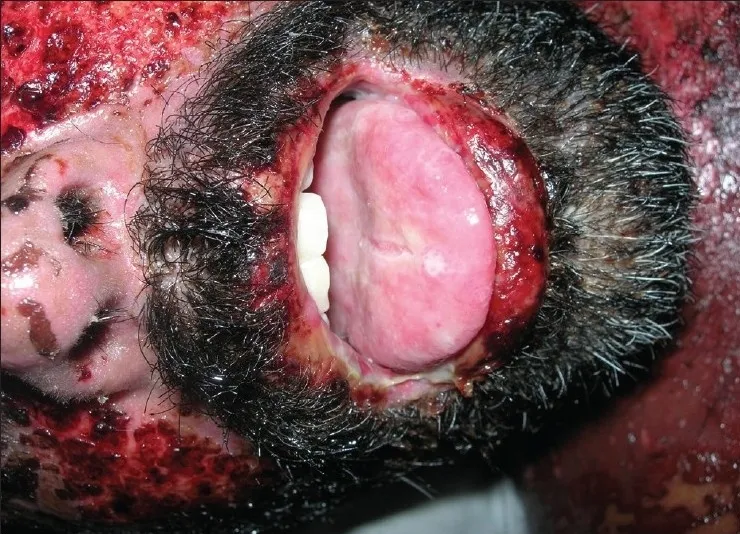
Pre treatment - ulcers on tongue (Case 4).
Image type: medical_photograph (oral_photograph)